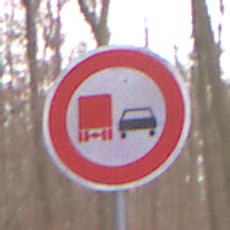
Verkehrszeichen: UeberholverbotKraftfahrzeuge
Umgebung: Outdoor, Nature
Tageszeit: Midday
Wetter: Overcast
Licht: Natural
Jahreszeit: Autumn
Kontrast: LowContrast